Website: macys
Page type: customer-info-address
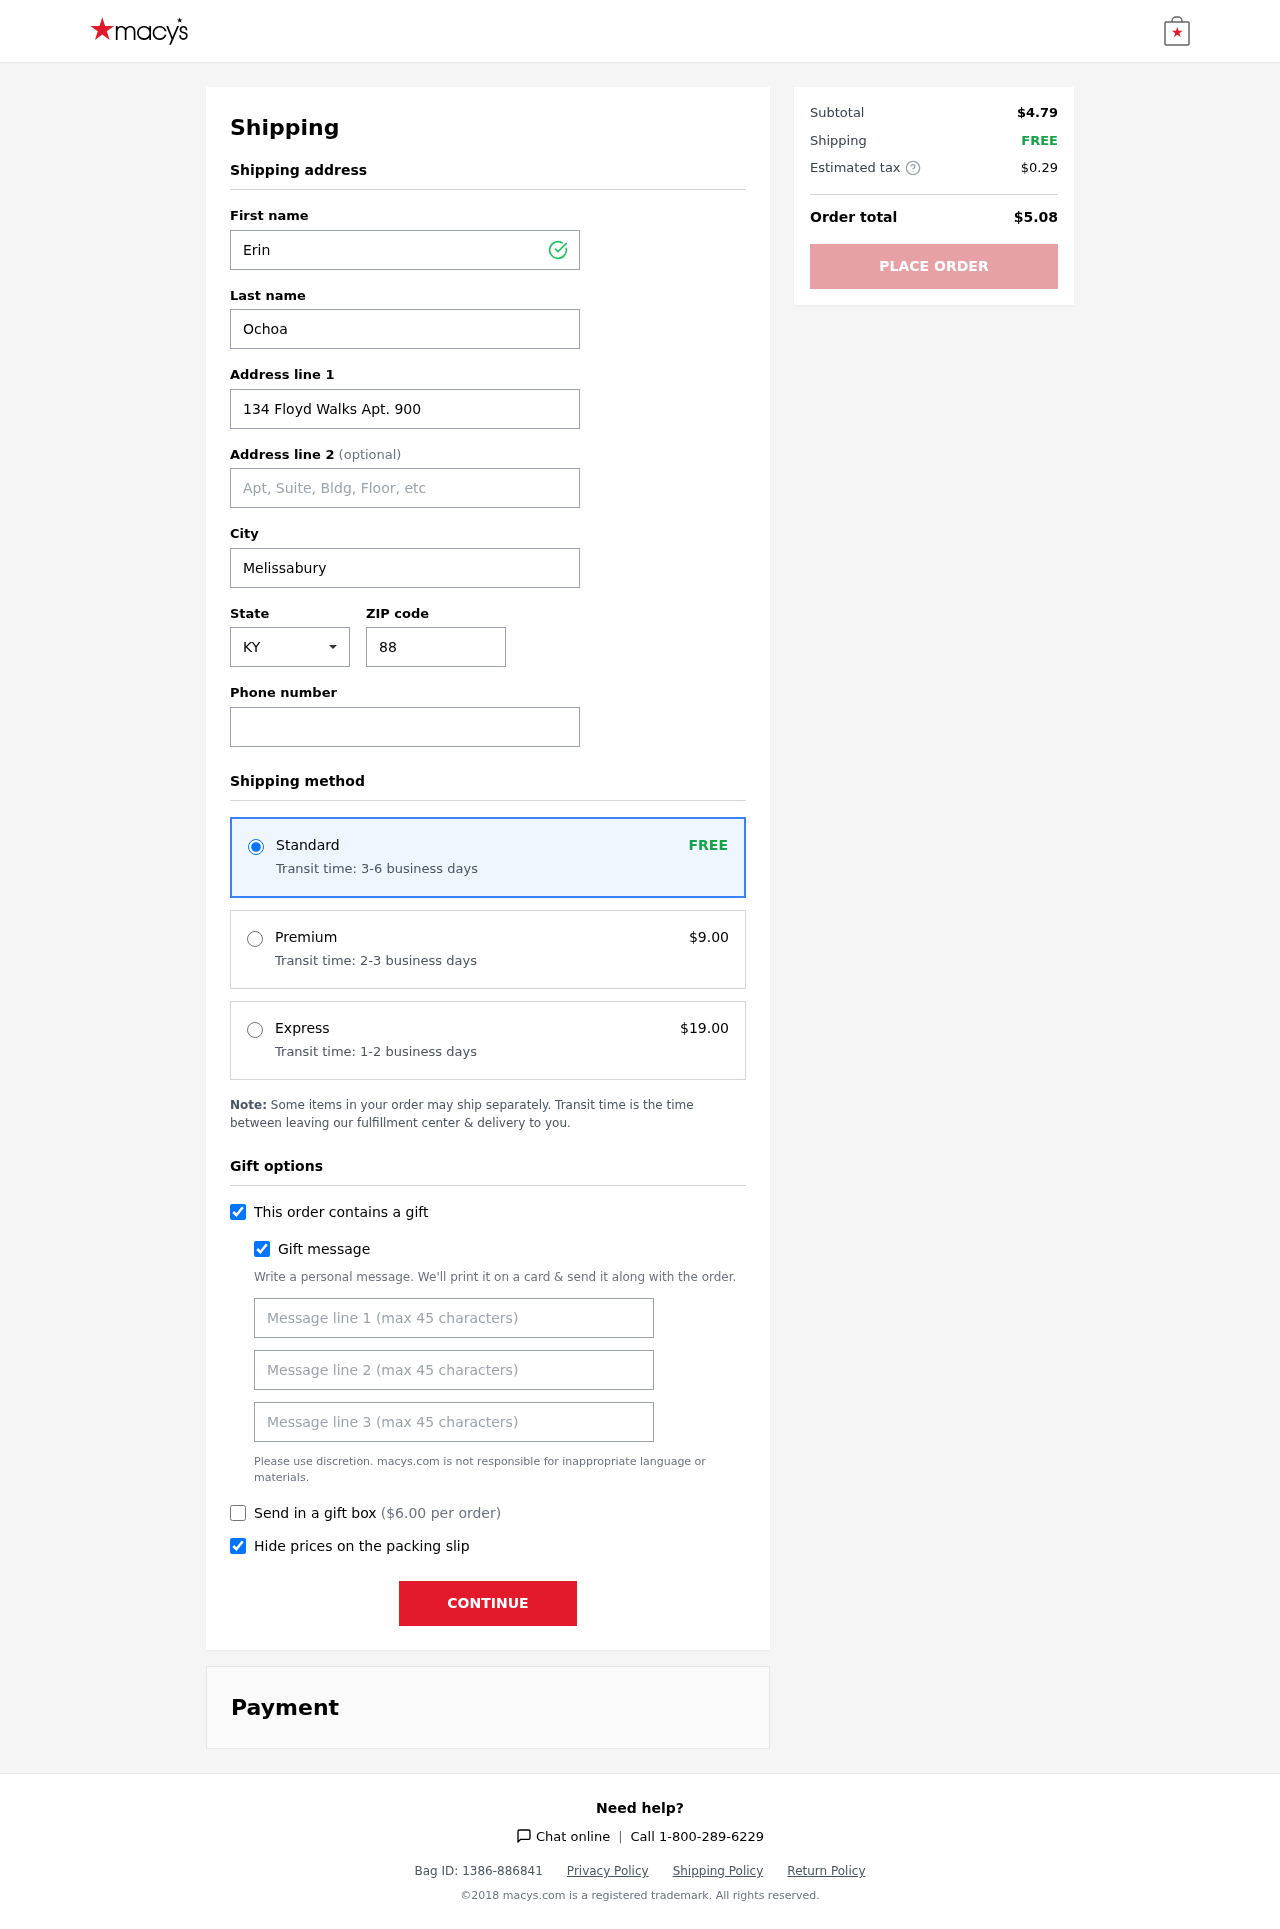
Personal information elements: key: PII_CITY
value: Melissabury
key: PII_FIRSTNAME
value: Erin
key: PII_GIFT_MESSAGE
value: Hey Louis, I thought of you when I spotted these tasty mini waffles! Perfect for those busy mornings or whenever you need a sweet treat. Hope they add a little joy to your day!  Erin
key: PII_LASTNAME
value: Ochoa
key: PII_PHONE
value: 5032975417
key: PII_POSTCODE
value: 88393
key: PII_STATE_ABBR
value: KY
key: PII_STREET
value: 134 Floyd Walks Apt. 900
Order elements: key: ORDER_SHIPPING_STANDARD
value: FREE
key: ORDER_SHIPPING_STANDARD_TIME
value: Transit time: 3-6 business days
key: ORDER_SHIPPING_PREMIUM
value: $9.00
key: ORDER_SHIPPING_PREMIUM_TIME
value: Transit time: 2-3 business days
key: ORDER_SHIPPING_EXPRESS
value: $19.00
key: ORDER_SHIPPING_EXPRESS_TIME
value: Transit time: 1-2 business days
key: ORDER_GIFT_BOX_FEE
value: $6.00
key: ORDER_SUBTOTAL
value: $4.79
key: ORDER_SHIPPING_COST
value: FREE
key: ORDER_TAX
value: $0.29
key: ORDER_TOTAL
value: $5.08